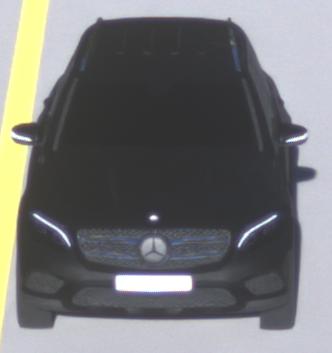
Make: Mercedes-Benz
Model: GLC 250
Detailed model: GLC (253)
Model produced from: 2015/09
Model produced until: 2018/05
Doors: 5
Color: black
Road condition: dry road
Daytime: sunrise or sunset
Contrast: medium contrast